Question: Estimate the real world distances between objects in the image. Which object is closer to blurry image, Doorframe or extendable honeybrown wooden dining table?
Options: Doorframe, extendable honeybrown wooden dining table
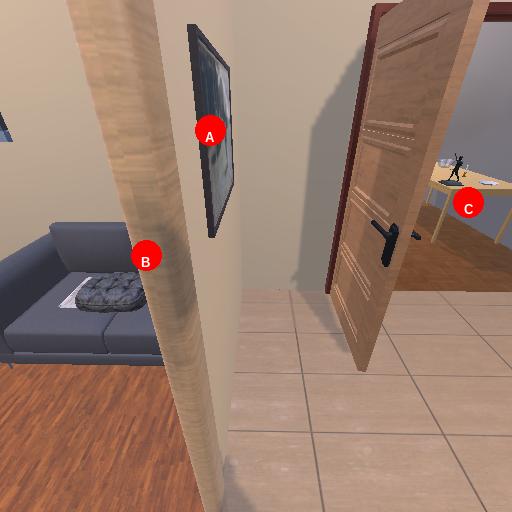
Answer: Doorframe